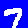
Digit: 7